Interaction volume radius: 5 \u00c5
Interaction volume height: 20 \u00c5
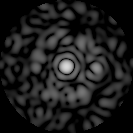
Disorder parameter: 0.8184